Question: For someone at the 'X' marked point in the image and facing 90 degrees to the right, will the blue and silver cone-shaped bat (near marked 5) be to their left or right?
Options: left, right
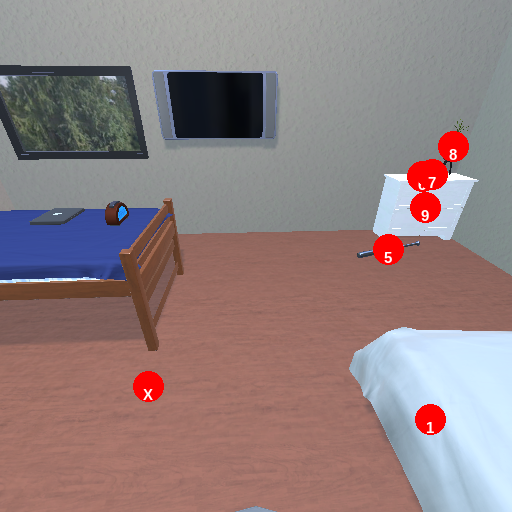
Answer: left